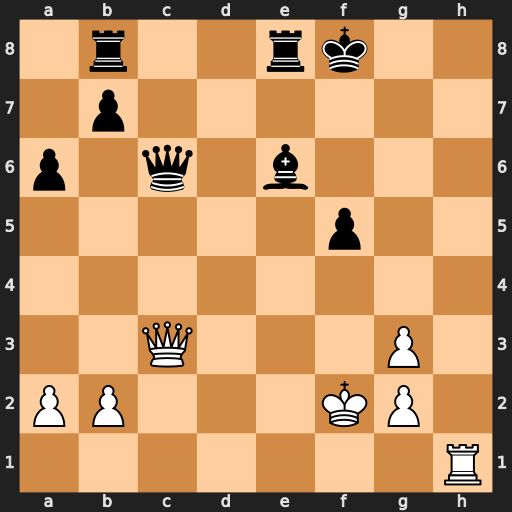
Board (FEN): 1r2rk2/1p6/p1q1b3/5p2/8/2Q3P1/PP3KP1/7R
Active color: w
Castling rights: -
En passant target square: -
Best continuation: Qf6+ Bf7 Rh8#